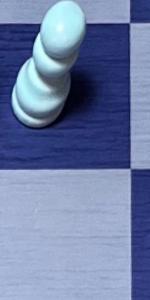
Label: Empty